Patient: sex M, age 54
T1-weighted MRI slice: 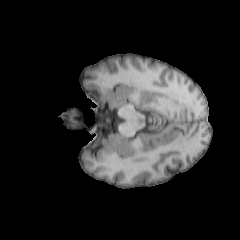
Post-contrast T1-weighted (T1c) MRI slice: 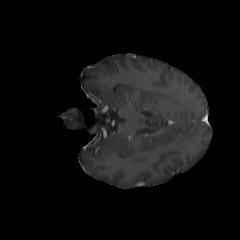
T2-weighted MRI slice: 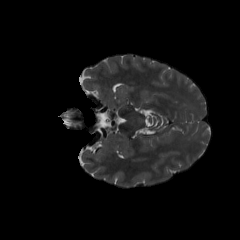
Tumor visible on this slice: no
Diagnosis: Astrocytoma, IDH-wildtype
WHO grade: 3